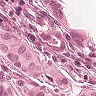
Metastatic tissue present: yes